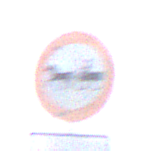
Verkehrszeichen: VerbotGespannfuhrwerke
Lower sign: ZeitangabenMitBeschraenkungAufWochentage1
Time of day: Midday
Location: Outdoor (Nature)
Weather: PartlyCloudy
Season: NotSpecified
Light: Natural